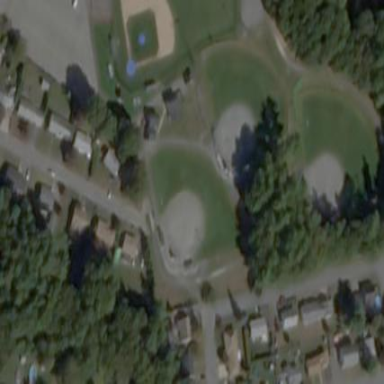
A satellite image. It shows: Baseball pitch for leisure land activities.